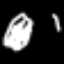
Label: pants